Question: I would like to use vim to open the a big file, that consist of one, long line. The content of the file is JSON, but what I see on the screen doesn't resemble JSON at all:

The file size is ~115kB.
The file mentioned is available under the following link: <URL>
What I've tried so far:
1. I've tried using :set nowrap but that doesn't help. I've also tried playing with set display+=lastline with no luck as well.
2. I am able to see the content of the file properly when using built-in editor/viewer in mc (midnight commander) or kate (but kate complains on line exceeding maximum lenght).
3. My .vimrc is extremely simple, but I've tried to open the file with vanilla vim. There was no change in the way the file content was presented.
My OS is Kubuntu:
'Linux xps 3.13.0-57-generic #95-Ubuntu SMP Fri Jun 19 09:28:15 UTC 2015 x86_64 x86_64 x86_64 GNU/Linux'
My vim version is:
'VIM - Vi IMproved 7.4 (2013 Aug 10, compiled Jan 2 2014 19:39:59) Included patches: 1-52 Modified by pkg-vim-maintainers@lists.alioth.debian.org Compiled by buildd@ Huge version with GTK2 GUI. Features included (+) or not (-): +acl +farsi +mouse_netterm +syntax +arabic +file_in_path +mouse_sgr +tag_binary +autocmd +find_in_path -mouse_sysmouse +tag_old_static +balloon_eval +float +mouse_urxvt -tag_any_white +browse +folding +mouse_xterm +tcl ++builtin_terms -footer +multi_byte +terminfo +byte_offset +fork() +multi_lang +termresponse +cindent +gettext -mzscheme +textobjects +clientserver -hangul_input +netbeans_intg +title +clipboard +iconv +path_extra +toolbar +cmdline_compl +insert_expand +perl +user_commands +cmdline_hist +jumplist +persistent_undo +vertsplit +cmdline_info +keymap +postscript +virtualedit +comments +langmap +printer +visual +conceal +libcall +profile +visualextra +cryptv +linebreak +python +viminfo +cscope +lispindent -python3 +vreplace +cursorbind +listcmds +quickfix +wildignore +cursorshape +localmap +reltime +wildmenu +dialog_con_gui +lua +rightleft +windows +diff +menu +ruby +writebackup +digraphs +mksession +scrollbind +X11 +dnd +modify_fname +signs -xfontset -ebcdic +mouse +smartindent +xim +emacs_tags +mouseshape -sniff +xsmp_interact +eval +mouse_dec +startuptime +xterm_clipboard +ex_extra +mouse_gpm +statusline -xterm_save +extra_search -mouse_jsbterm -sun_workshop +xpm system vimrc file: "$VIM/vimrc" user vimrc file: "$HOME/.vimrc" 2nd user vimrc file: "~/.vim/vimrc" user exrc file: "$HOME/.exrc" system gvimrc file: "$VIM/gvimrc" user gvimrc file: "$HOME/.gvimrc" 2nd user gvimrc file: "~/.vim/gvimrc" system menu file: "$VIMRUNTIME/menu.vim" fall-back for $VIM: "/usr/share/vim" Compilation: gcc -c -I. -Iproto -DHAVE_CONFIG_H -DFEAT_GUI_GTK -pthread -I/usr/include/gtk-2.0 -I/usr/lib/x86_64-linux-gnu/gtk-2.0/include -I/usr/include/atk-1.0 -I/usr/include/cairo -I/usr/include/gdk-pixbuf-2.0 -I/usr/include/pango-1.0 -I/usr/include/gio-unix-2.0/ -I/usr/include/freetype2 -I/usr/include/glib-2.0 -I/usr/lib/x86_64-linux-gnu/glib-2.0/include -I/usr/include/pixman-1 -I/usr/include/libpng12 -I/usr/include/harfbuzz -g -O2 -fstack-protector --param=ssp-buffer-size=4 -Wformat -Werror=format-security -U_FORTIFY_SOURCE -D_FORTIFY_SOURCE=1 -I/usr/include/tcl8.6 -D_REENTRANT=1 -D_THREAD_SAFE=1 -D_LARGEFILE64_SOURCE=1 Linking: gcc -L. -Wl,-Bsymbolic-functions -Wl,-z,relro -rdynamic -Wl,-export-dynamic -Wl,-E -Wl,-Bsymbolic-functions -Wl,-z,relro -Wl,--as-needed -o vim -lgtk-x11-2.0 -lgdk-x11-2.0 -latk-1.0 -lgio-2.0 -lpangoft2-1.0 -lpangocairo-1.0 -lgdk_pixbuf-2.0 -lcairo -lpango-1.0 -lfontconfig -lgobject-2.0 -lglib-2.0 -lfreetype -lSM -lICE -lXpm -lXt -lX11 -lXdmcp -lSM -lICE -lm -ltinfo -lnsl -lselinux -lacl -lattr -lgpm -ldl -L/usr/lib -llua5.2 -Wl,-E -fstack-protector -L/usr/local/lib -L/usr/lib/perl/5.18/CORE -lperl -ldl -lm -lpthread -lcrypt -L/usr/lib/python2.7/config-x86_64-linux-gnu -lpython2.7 -lpthread -ldl -lutil -lm -Xlinker -export-dynamic -Wl,-O1 -Wl,-Bsymbolic-functions -L/usr/lib/x86_64-linux-gnu -ltcl8.6 -ldl -lz -lpthread -lieee -lm -lruby-1.9.1 -lpthread -lrt -ldl -lcrypt -lm -L/usr/lib'
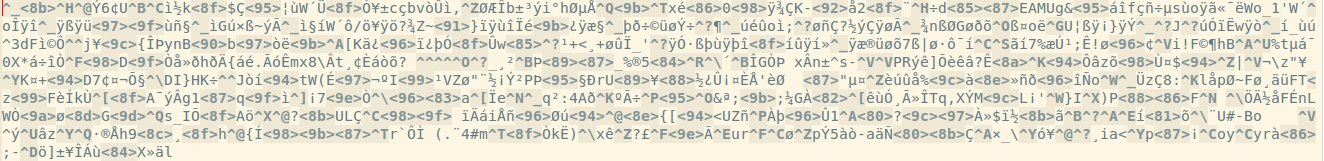
Answer: Your file is actually gzipped. Your two other editors automatically recognize and unzip it transparently; VIM does not. The web site serves it gzipped and some HTTP downloading tools won't decompress it automatically.
Just 'gunzip < yourfile > yourfile.right'.